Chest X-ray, PA view. Patient: 47 years old, sex F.
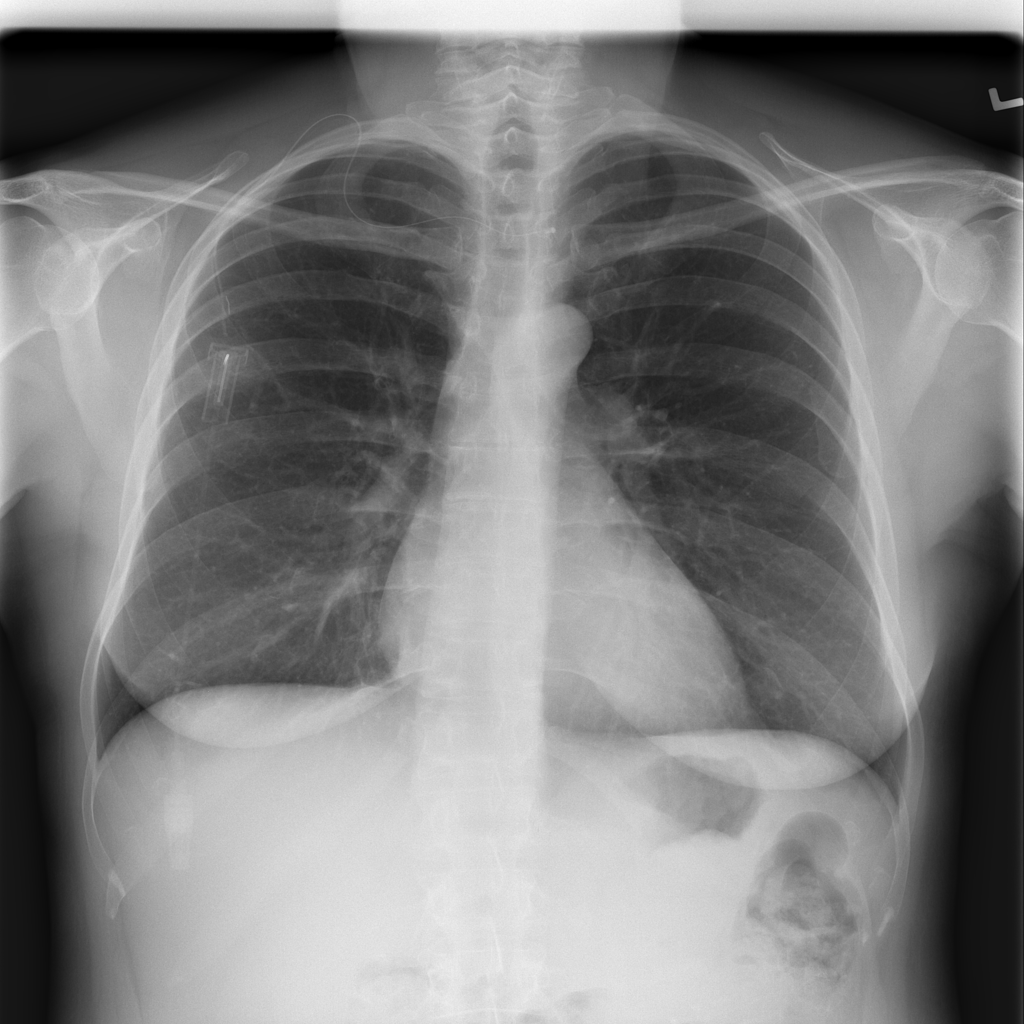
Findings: No Finding